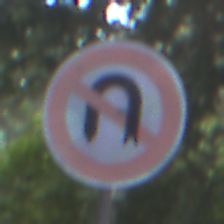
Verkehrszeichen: VerbotWenden
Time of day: MorningAfternoon
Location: Outdoor (Suburban)
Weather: PartlyCloudy
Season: NotSpecified
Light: Natural